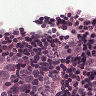
Metastatic tissue present: yes